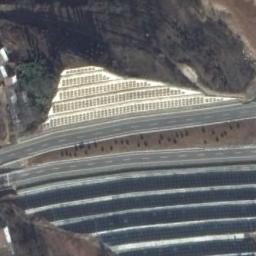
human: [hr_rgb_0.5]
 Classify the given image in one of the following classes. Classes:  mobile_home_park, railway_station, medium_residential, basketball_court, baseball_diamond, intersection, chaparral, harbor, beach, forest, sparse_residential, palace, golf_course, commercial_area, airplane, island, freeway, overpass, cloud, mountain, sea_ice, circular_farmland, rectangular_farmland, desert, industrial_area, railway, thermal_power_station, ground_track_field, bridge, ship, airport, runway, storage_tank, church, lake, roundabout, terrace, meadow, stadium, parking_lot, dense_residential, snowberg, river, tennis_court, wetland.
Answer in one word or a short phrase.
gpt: freeway